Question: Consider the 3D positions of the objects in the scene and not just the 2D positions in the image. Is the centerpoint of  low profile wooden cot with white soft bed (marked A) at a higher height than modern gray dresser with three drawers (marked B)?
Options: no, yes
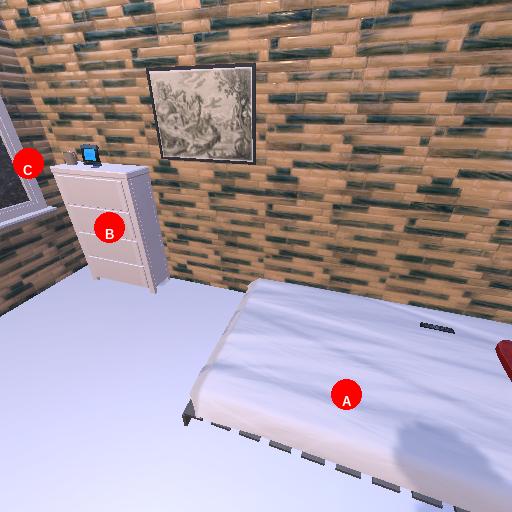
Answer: no